Question: I am trying to connect to 'mysql' using 'Excel VBA', I am using Excel 2013. I am new to VB, so i followed this example: <URL>
Here is my connection code:
'''
Private Sub ConnectDB()
Set oConn = New ADODB.Connection
oConn.Open "DRIVER={MySQL ODBC 5.1.13 Driver};" & _
"SERVER=123.456.0.188;" & _
"DATABASE=MyDB;" & _
"USER=MyUser;" & _
"PASSWORD=MyPassword;" & _
"Option=3"
End Sub
'''
When I try to execute this code, I get the following error:
'''
---------------------------
Microsoft Visual Basic for Applications
---------------------------
Run-time error '-<PHONE> (80004005)':
Automation error
Unspecified error
'''
Here are my references:

I know this question may look like a duplicate but I have looked through most of questions similar to this one, they do not solve my issue.
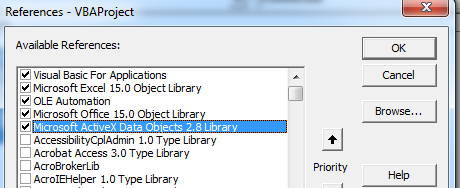
Answer: The ODBC drivers must match the 32 or 64Bit architekture of the VBA application.
Otherwise VBA isn't able to use the odbc drivers.